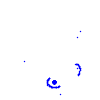
Particle: electron